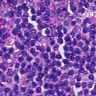
Metastatic tissue present: no